Question: In my form I have a disabled text field which its value is a number e.g price, So I would like to add the submit button inside or over this field, to make something like this image:

'''
<input name="" type="text" maxlength="50" value="PS0.00" id="" disabled>
<button value="submit">Submit</button>
'''
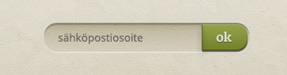
Answer: You mainly just need to border radius the input and the container to get it to look correctly. The key stylings are:
'''
div.radius {
width:100px;
border-radius:10px;
background:gainsboro;
overflow:hidden;
}
div.radius input[type='text']{
display:inline-block;
float:left;
width:70%;
box-shadow:inset 0px 3px 5px 0px rgba(25,25,25,0.3);
-webkit-border-top-left-radius: 10px;
-webkit-border-bottom-left-radius: 10px;
-moz-border-radius-topleft: 10px;
-moz-border-radius-bottomleft: 10px;
border-top-left-radius: 10px;
border-bottom-left-radius: 10px;
border:0;
margin:0
}
'''
Please look at the demo to see a small example of implementation. You can cut the code with some modularizing of elements as well as implementing a normalize. Let me know if theres anything else :)
<URL>
updated jsfiddle with disabled text.